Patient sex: F
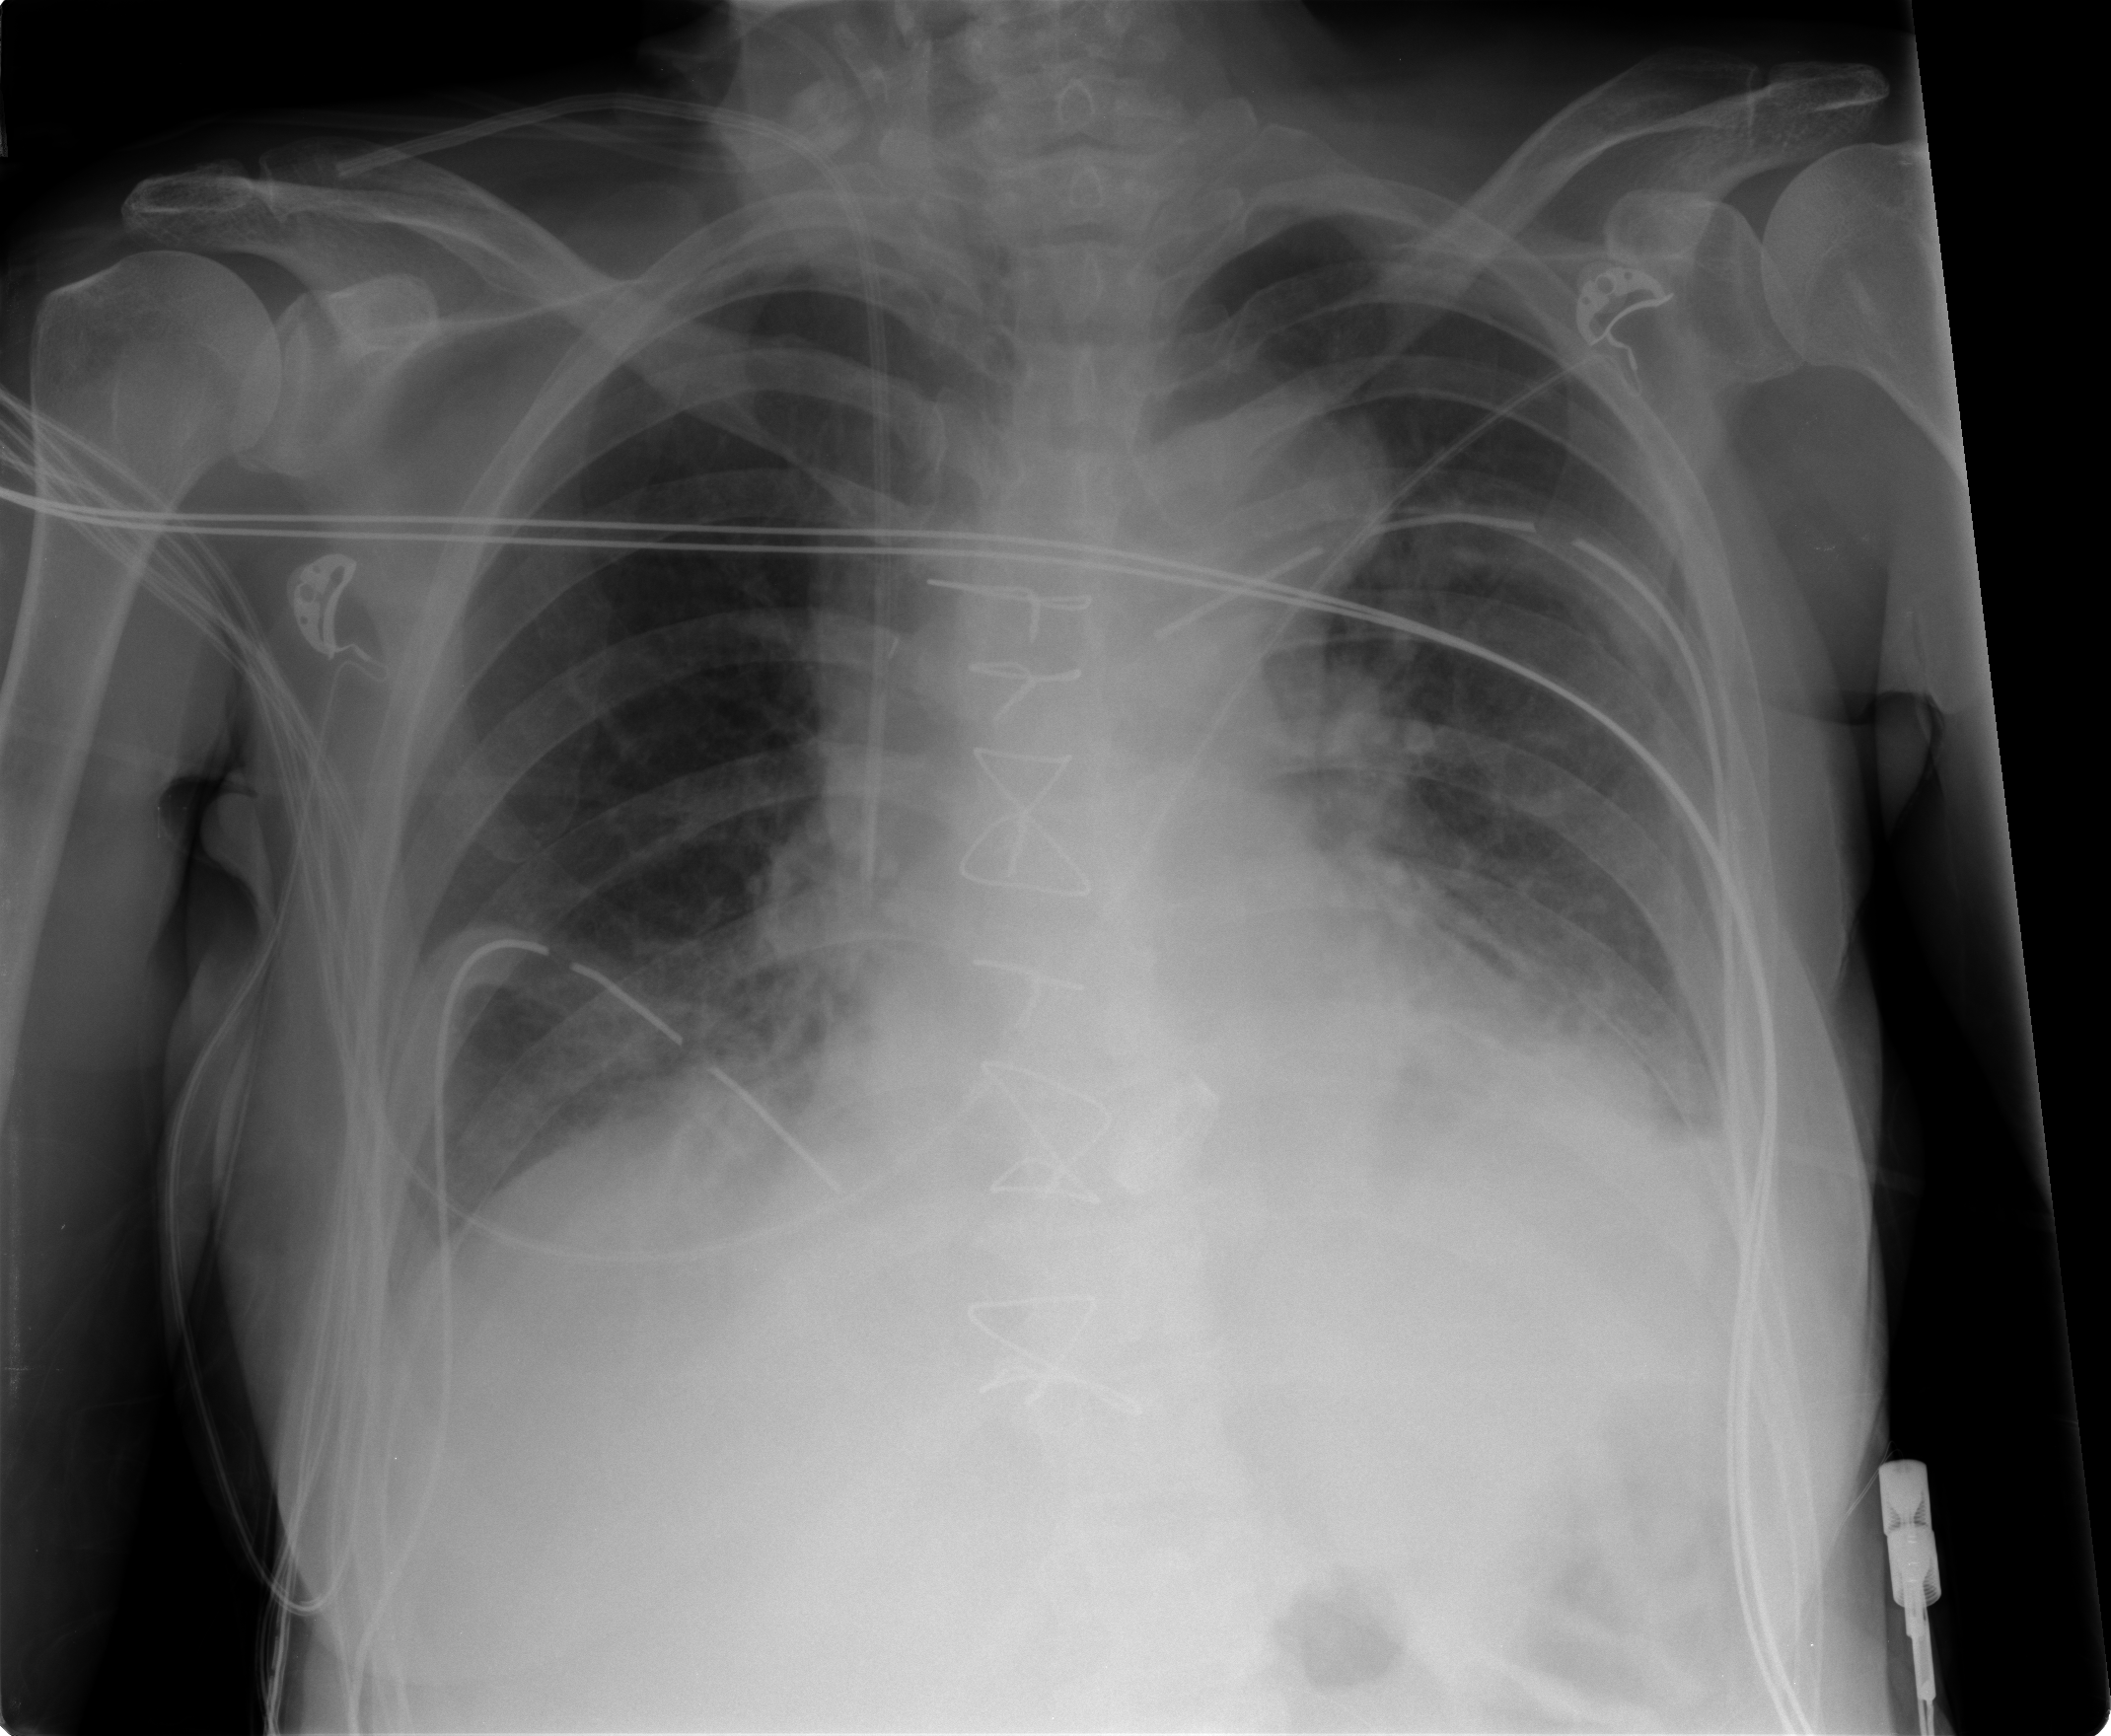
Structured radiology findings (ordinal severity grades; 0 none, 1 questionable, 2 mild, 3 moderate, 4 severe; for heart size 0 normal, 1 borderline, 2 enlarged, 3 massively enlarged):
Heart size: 2
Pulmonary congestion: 1
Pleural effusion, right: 0
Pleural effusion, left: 2
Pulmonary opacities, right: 2
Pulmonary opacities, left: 2
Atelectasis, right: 2
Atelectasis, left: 2